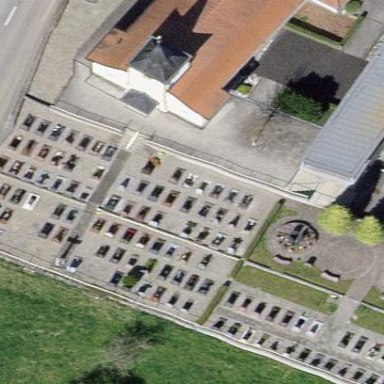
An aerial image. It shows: Graveyard.